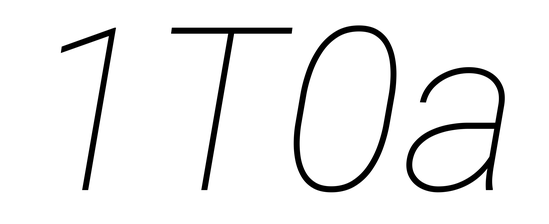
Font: Roboto-Italic_Thin_Italic